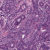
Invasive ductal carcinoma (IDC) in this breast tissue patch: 1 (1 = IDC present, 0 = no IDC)